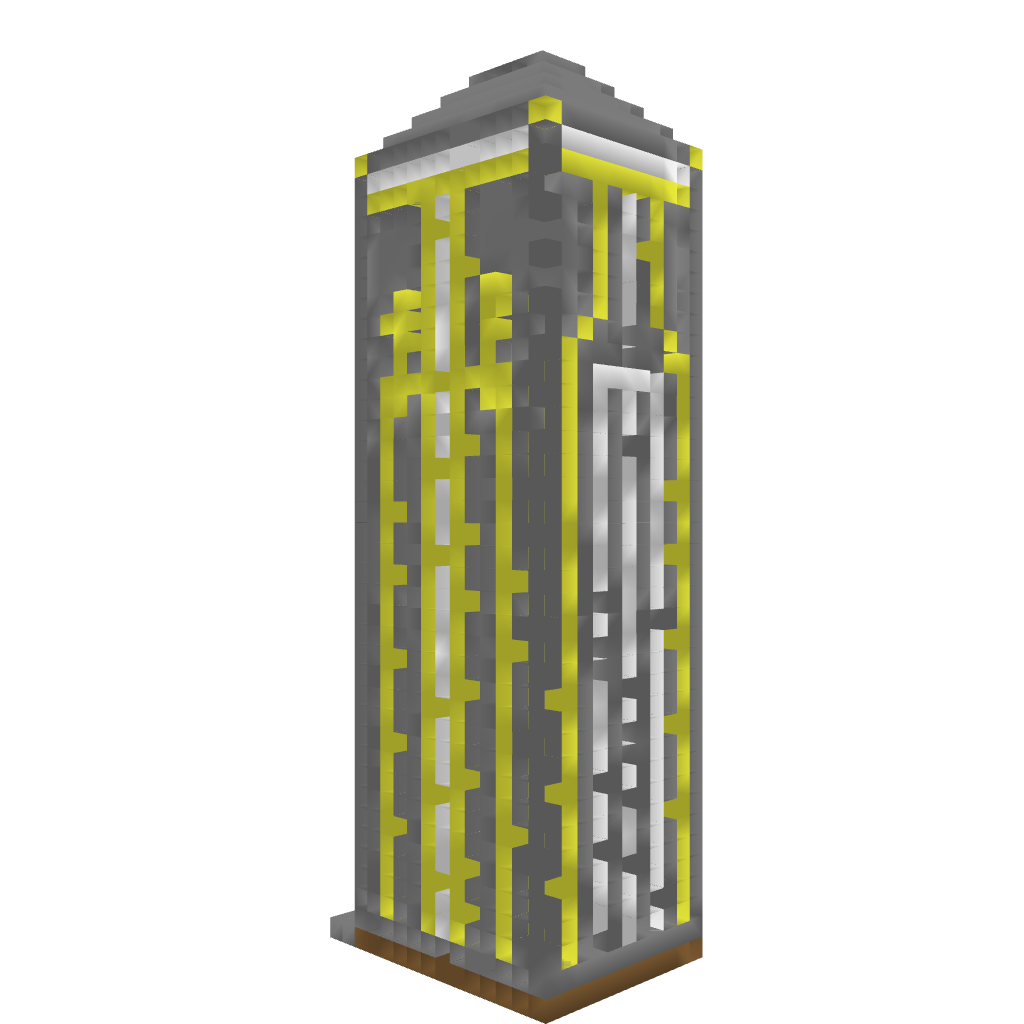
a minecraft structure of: Decorated modern tower high quality